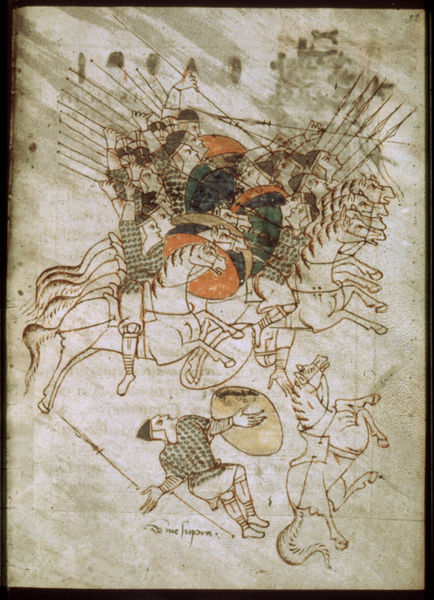
Titel: Makkabäer-Handschrift
Standort: Herkunftsort: Reichenau, Kloster St. Gallen (EU - D - BW)
Institution: Leiden, Universitätsbibliothek
Schlagwörter: angriff, kampf, grün, orange, zeichnung, tot, pferd, pferde, reiter, inschrift, schild, buch, ritter, rüstung, buchseite, helme, lanzen, speere, normannen, bayeu